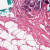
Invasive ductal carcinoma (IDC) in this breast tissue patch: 0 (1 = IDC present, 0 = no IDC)